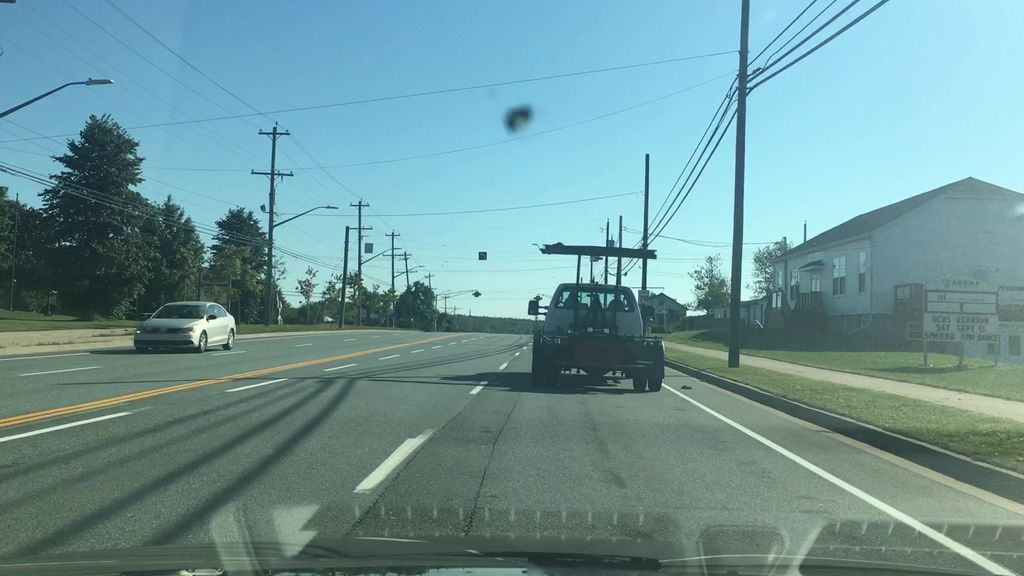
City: halifax